Interaction volume radius: 5 \u00c5
Interaction volume height: 10 \u00c5
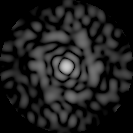
Disorder parameter: 0.8472